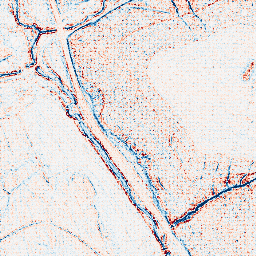
Category: edge_preserving
Decomposition family: anisotropic_diffusion
Decomposition parameters: iterations: 5
kappa: 10
gamma: 0.05
Upsampling method: sinc_hamming
Upsampling parameters: scale: 4
kernel_size: 4
Upsampling scale: 4